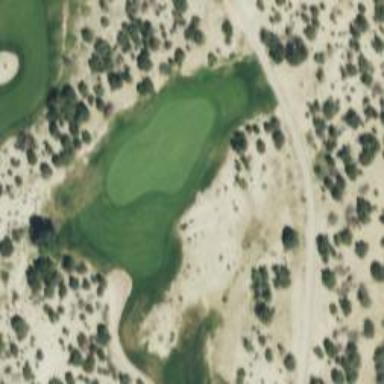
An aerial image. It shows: Golf hole.